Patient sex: M
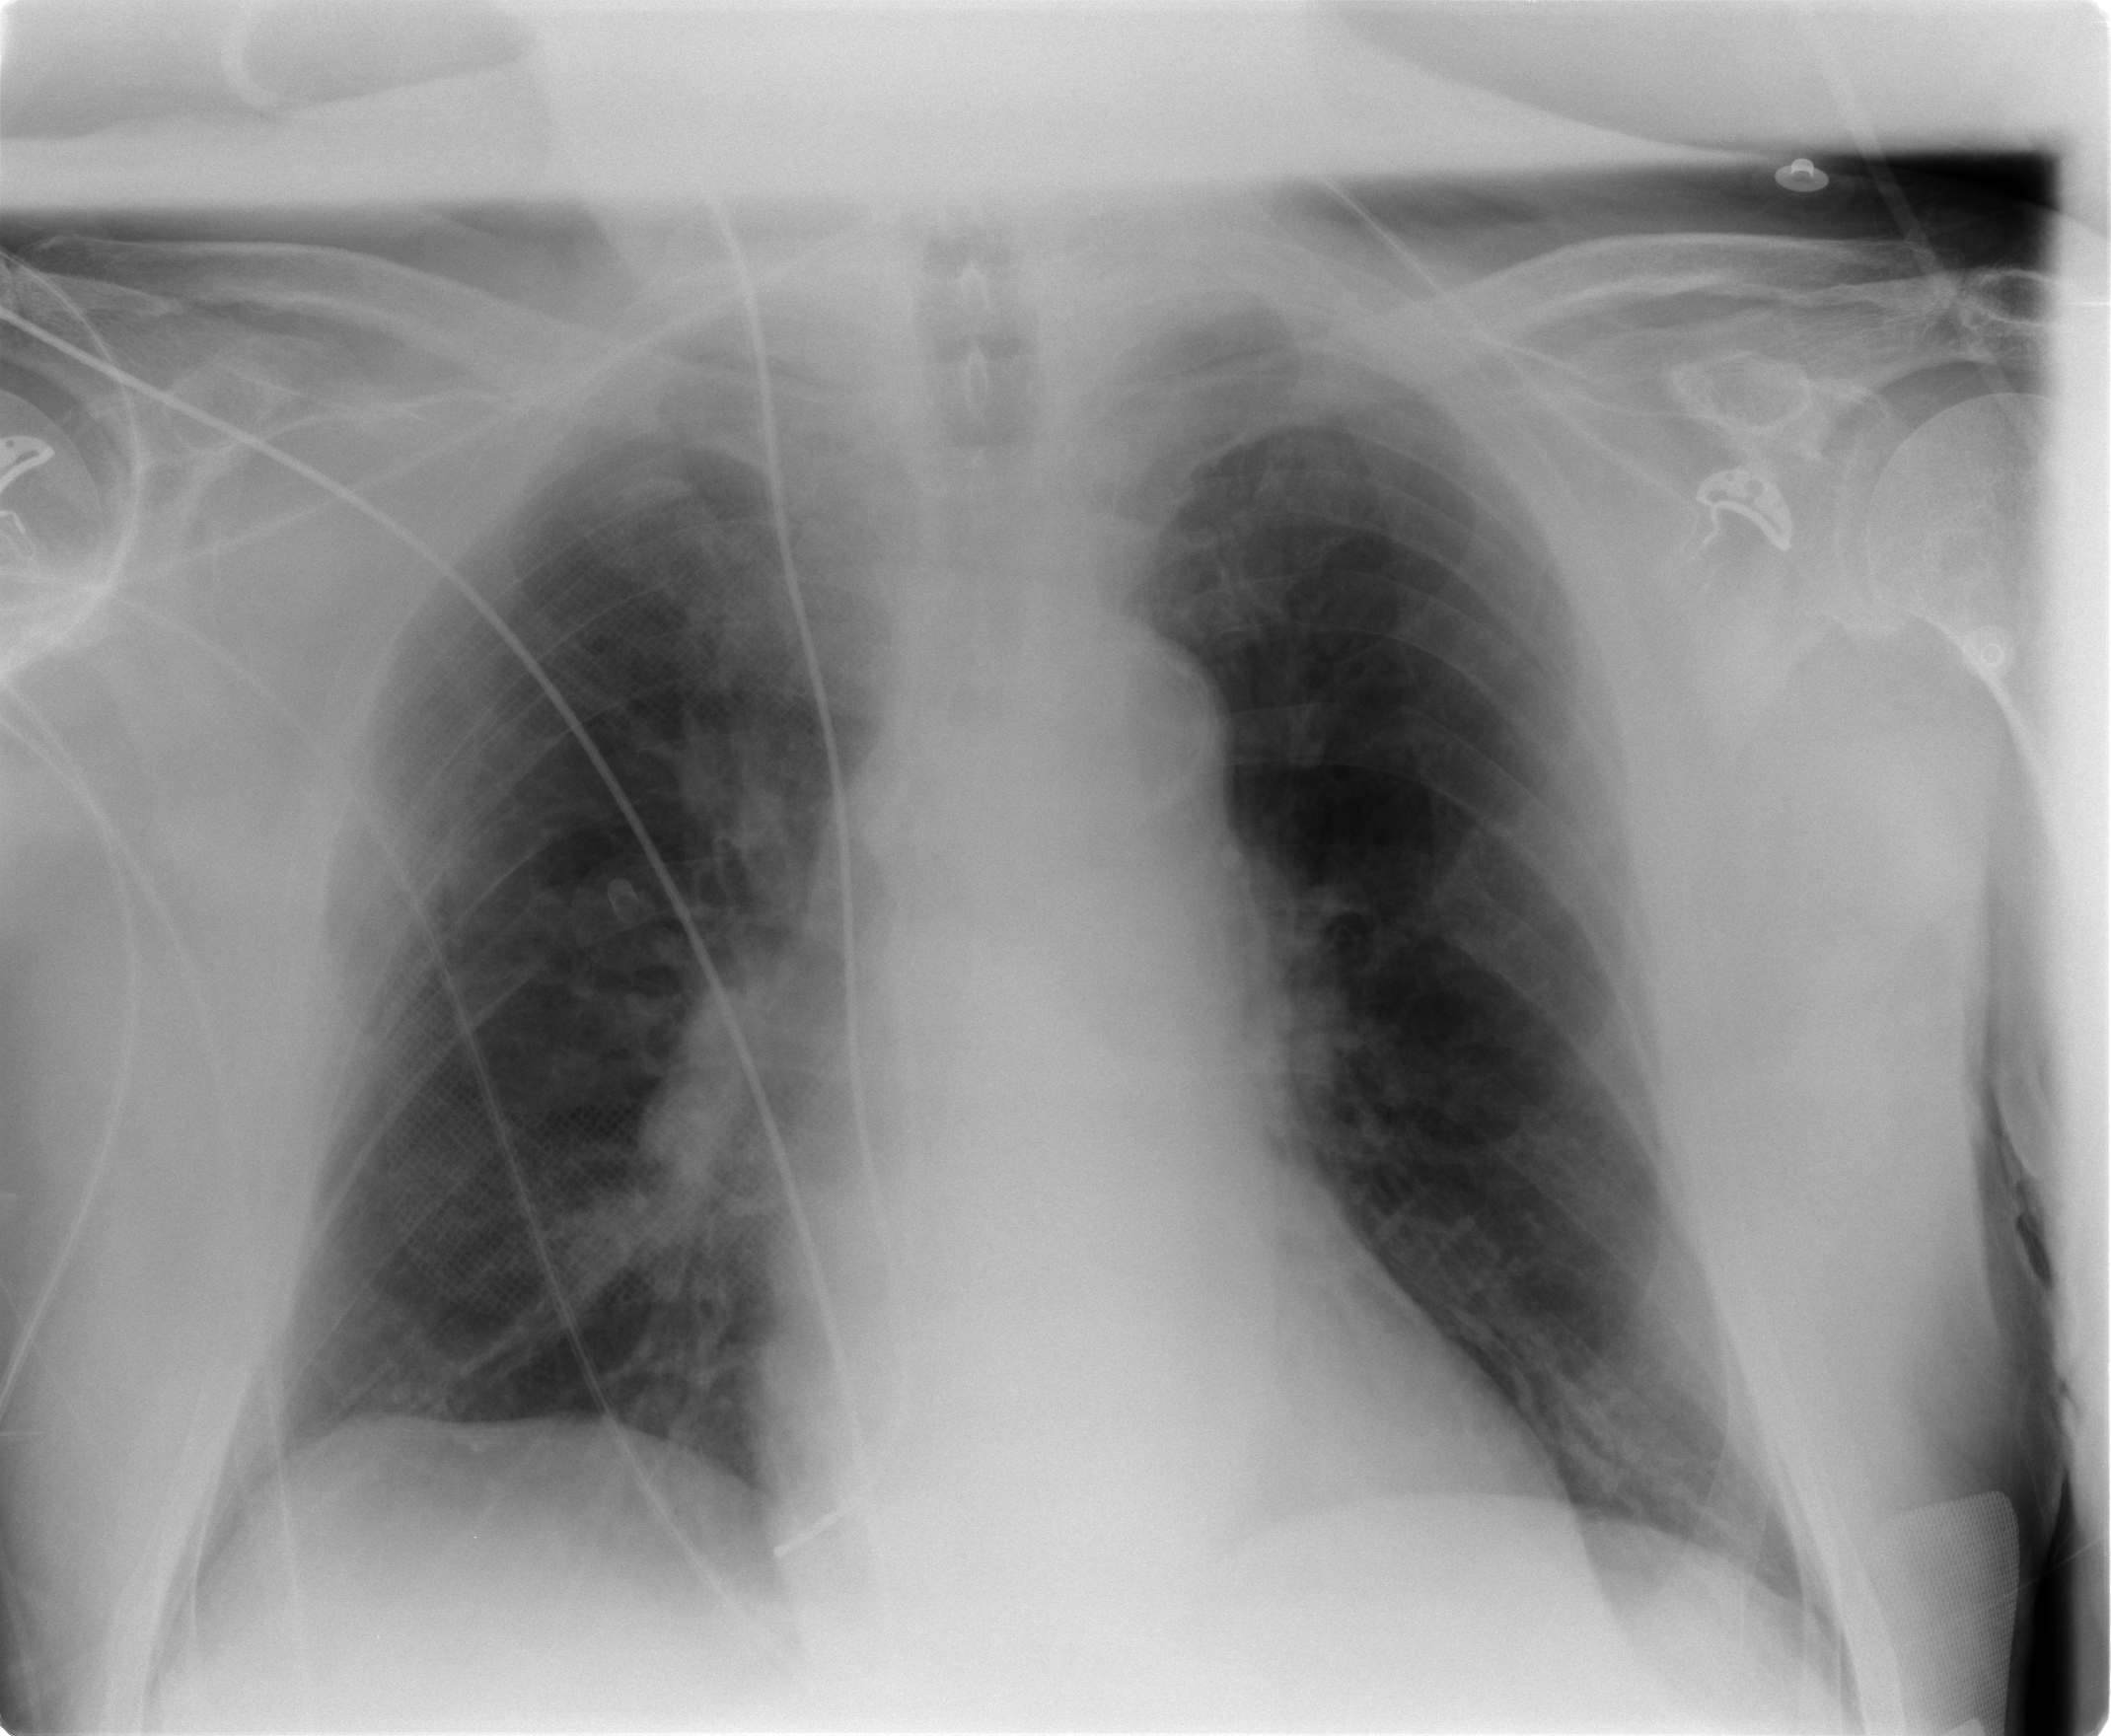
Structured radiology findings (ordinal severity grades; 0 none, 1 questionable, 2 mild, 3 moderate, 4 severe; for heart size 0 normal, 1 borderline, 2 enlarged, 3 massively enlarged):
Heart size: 1
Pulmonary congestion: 2
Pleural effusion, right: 1
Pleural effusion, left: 0
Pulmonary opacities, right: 0
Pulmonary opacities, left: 0
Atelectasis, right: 2
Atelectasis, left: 2